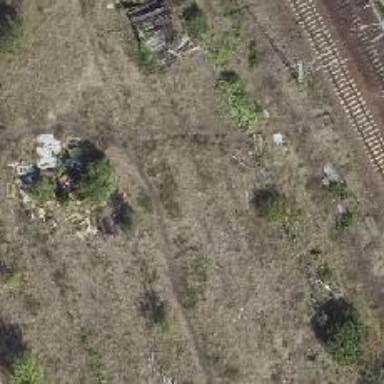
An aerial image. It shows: Abandoned railway with historical significance.